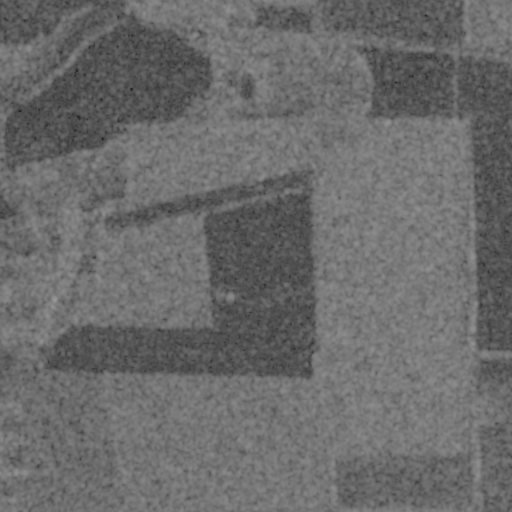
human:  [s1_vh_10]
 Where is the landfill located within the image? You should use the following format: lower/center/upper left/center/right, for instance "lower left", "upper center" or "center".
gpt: The landfill is located in the upper center of the image.
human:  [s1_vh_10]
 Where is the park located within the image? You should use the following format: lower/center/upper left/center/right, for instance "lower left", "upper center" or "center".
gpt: The park is located in the upper center of the image.
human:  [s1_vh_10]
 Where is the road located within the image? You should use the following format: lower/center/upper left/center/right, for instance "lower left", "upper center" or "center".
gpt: There is no road in the image.

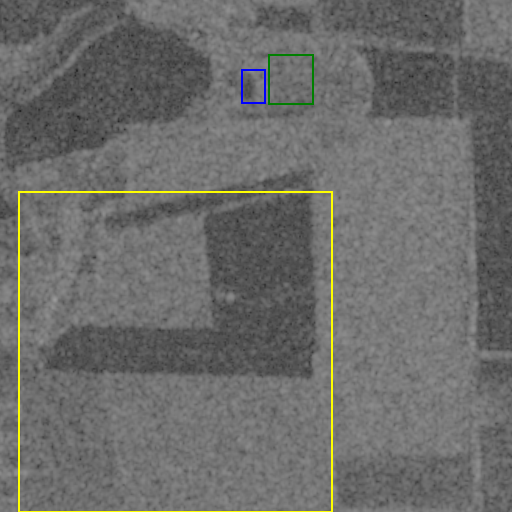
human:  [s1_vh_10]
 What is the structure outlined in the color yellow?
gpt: The structure outlined in yellow is a crop field.
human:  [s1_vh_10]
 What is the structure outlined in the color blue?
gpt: The structure outlined in blue is a landfill.
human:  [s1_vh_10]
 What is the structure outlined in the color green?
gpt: The structure outlined in green is a park.
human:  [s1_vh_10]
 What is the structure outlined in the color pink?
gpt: There is no pink outline.